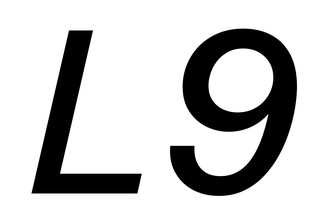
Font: InstrumentSans-Italic_Medium_Italic